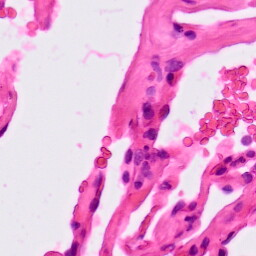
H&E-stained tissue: Lung